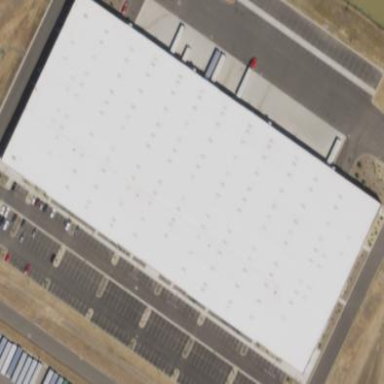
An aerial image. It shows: Warehouse building.